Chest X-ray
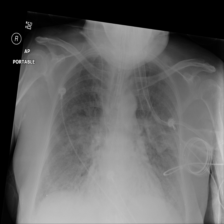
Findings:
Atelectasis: negative
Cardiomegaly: negative
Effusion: negative
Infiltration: negative
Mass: negative
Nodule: negative
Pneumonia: negative
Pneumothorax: negative
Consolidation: positive
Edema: negative
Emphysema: negative
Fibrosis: negative
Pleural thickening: negative
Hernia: negative